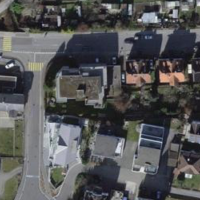
EUNIS habitat code: 54
Species observed at this site:
Corylus avellana